Question: I'm working on an auditing results view. The view consists basically on a grid where user can see who changed which values, when he/she did it, from what ip address, etc.

The point is that I want to group records by 'changeset' field (a GUID field existing in the model which is useful to know that a set of changes were performed as part of one bigger operation) and display in the group header a little summary about the changeset.
For example, I would like to show: "Date: 12/12/2012 15:04:32 - User: ontivero - Updated subscription details".
The first problem that I have is 'User' (or 'Changed By') is not available for the groupHeaderTpl template and the second problem is the grouped rows or records are not available neither. I need the rows because I have to analyse them in order to be able to display a more useful information.
Summarizing, the question should be: how can i have access to the grouped rows to use them in the groupHeaderTpl template?
I have read the documentation (<URL> but the 'children' property doesn't work.
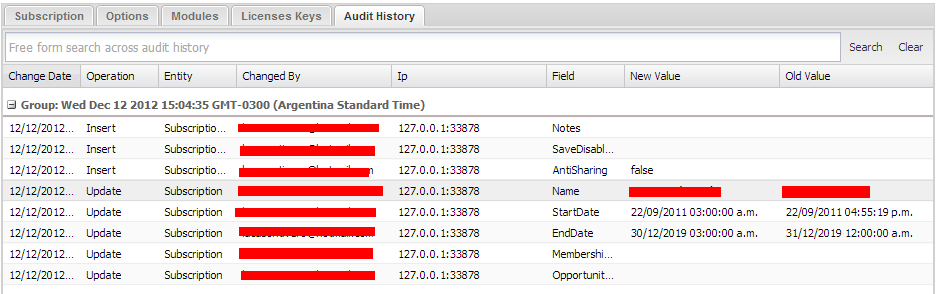
Answer: I found the answer digging deeper in the documentation (see the comments there): <URL>
The key is to specify IDs for the columns asn that's all.
'''
var groupingFeature = Ext.create('Ext.grid.feature.Grouping',{
groupHeaderTpl: '{[values.rows[0].columnId]}'
});
Ext.create('Ext.grid.Panel', {
columns: [{
id:'columnId',
dataIndex: 'testData'
}],
features: [groupingFeature]
...
});
'''